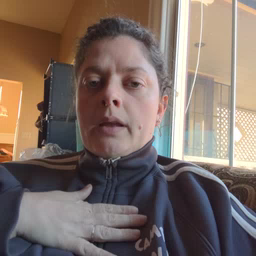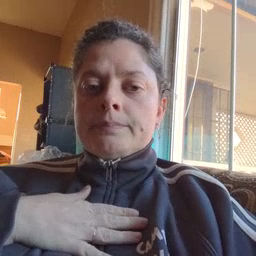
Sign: see